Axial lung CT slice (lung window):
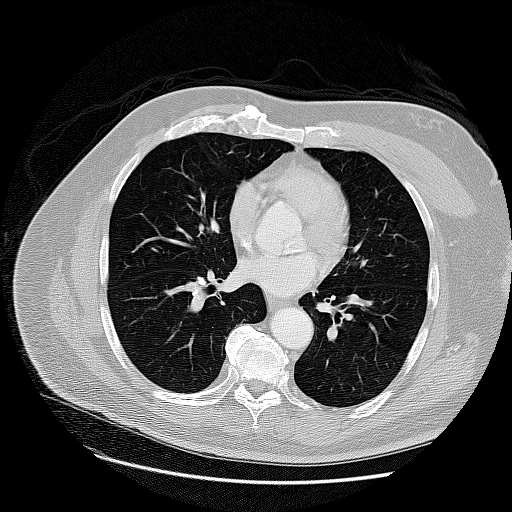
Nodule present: no